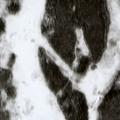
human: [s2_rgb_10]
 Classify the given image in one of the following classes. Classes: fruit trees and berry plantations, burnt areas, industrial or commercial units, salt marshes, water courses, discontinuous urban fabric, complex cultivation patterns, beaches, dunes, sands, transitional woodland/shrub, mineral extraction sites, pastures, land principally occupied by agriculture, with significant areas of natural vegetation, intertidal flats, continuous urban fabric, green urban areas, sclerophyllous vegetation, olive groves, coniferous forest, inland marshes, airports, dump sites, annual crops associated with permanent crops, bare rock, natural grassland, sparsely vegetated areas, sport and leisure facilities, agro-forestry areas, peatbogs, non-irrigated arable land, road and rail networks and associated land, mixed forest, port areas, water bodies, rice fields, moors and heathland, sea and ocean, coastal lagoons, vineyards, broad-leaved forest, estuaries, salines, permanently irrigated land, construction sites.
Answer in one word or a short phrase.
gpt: coniferous forest, peatbogs